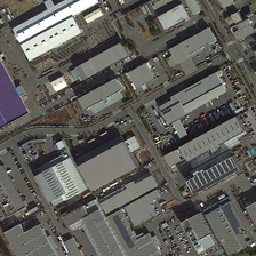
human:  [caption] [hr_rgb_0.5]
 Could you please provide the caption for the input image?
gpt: Industrial grey plants are divided in several ways.

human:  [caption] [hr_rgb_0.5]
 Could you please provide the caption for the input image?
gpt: There is a car parked in a nearby factory.

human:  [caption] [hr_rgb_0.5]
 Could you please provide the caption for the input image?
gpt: here we can see a bustling industrial area where roofs are grey with many cars parking here .

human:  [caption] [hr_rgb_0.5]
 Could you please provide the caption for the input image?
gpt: There is a factory whose car has been repaired.

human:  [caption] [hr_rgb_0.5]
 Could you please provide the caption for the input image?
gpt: Grey factories in industry are separated by roads.